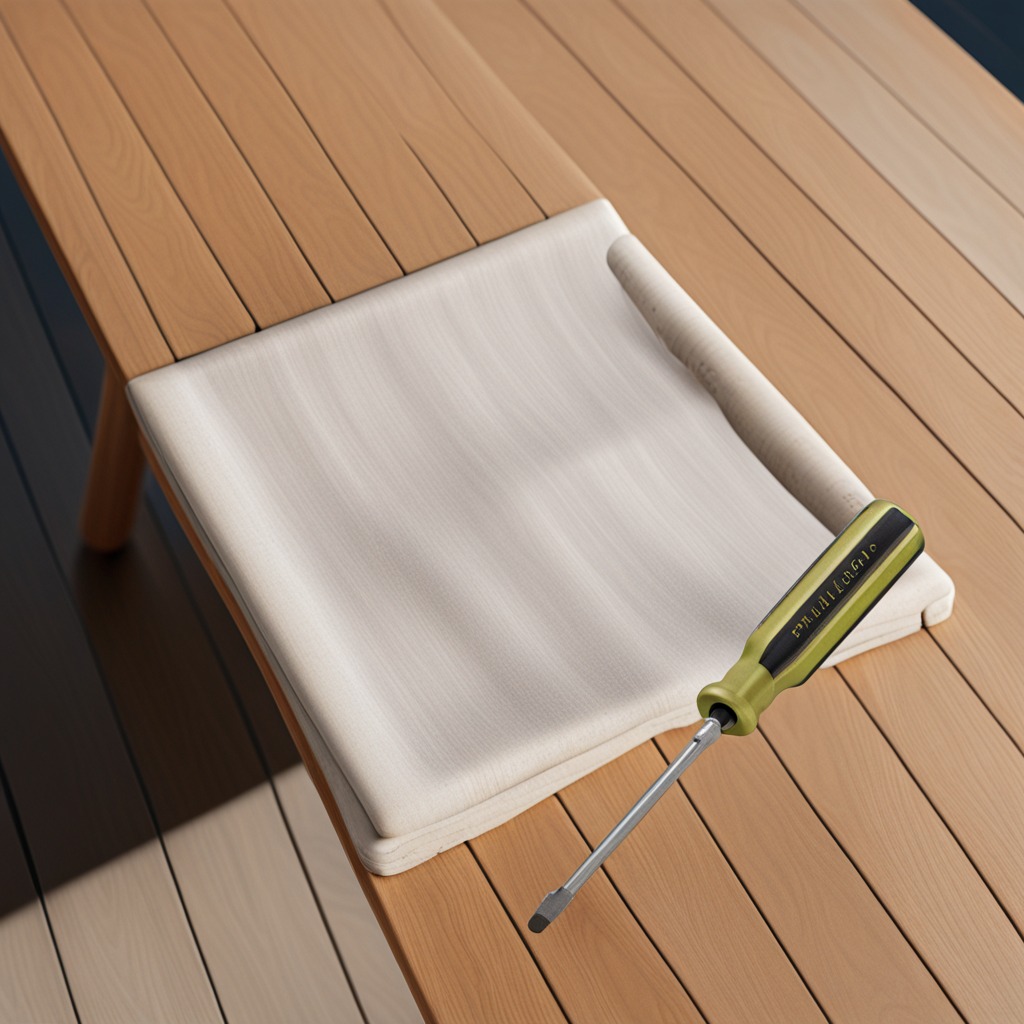
A screwdriver lies on a wooden table in an outdoor workshop during daytime bright natural light soft shadows worn but beneath the cloth.